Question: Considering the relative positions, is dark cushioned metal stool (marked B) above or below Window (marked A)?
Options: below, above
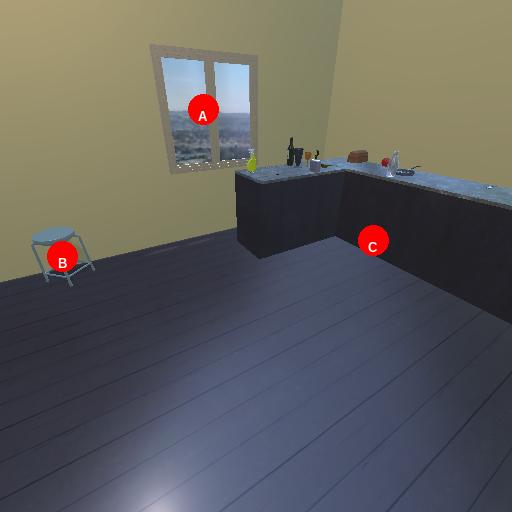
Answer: below